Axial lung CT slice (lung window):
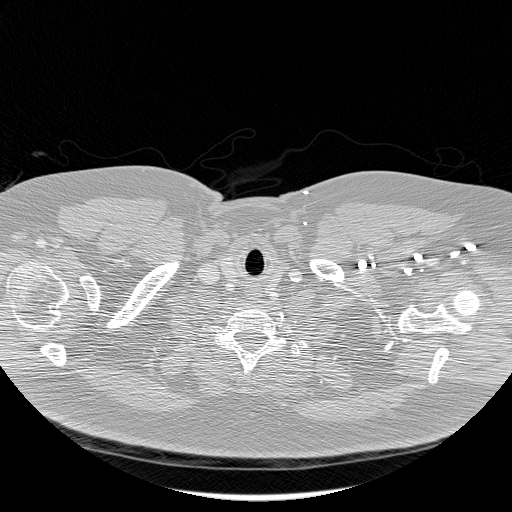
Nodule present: no